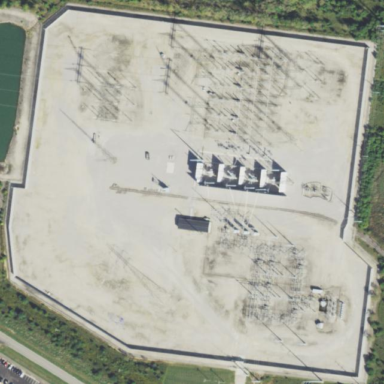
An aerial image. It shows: Outdoor power substation enclosed by fence. The substation operates at the transmission level.